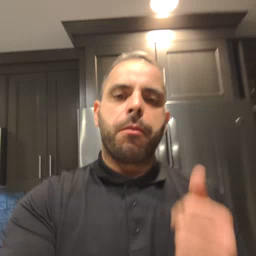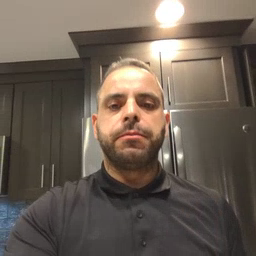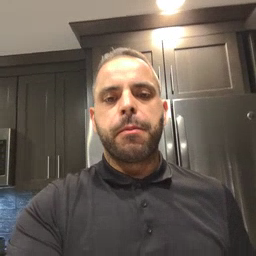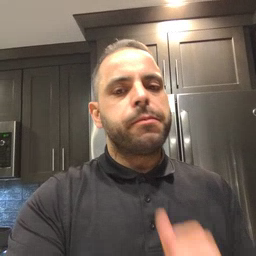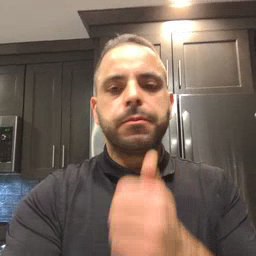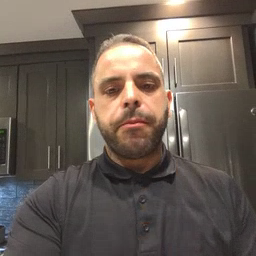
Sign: not